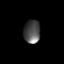
Tissue: prostate
Cell type: Epithelial cells
Senescence score: 0.2919
Nuclear area (px): 373
Mean DAPI intensity: 81.051